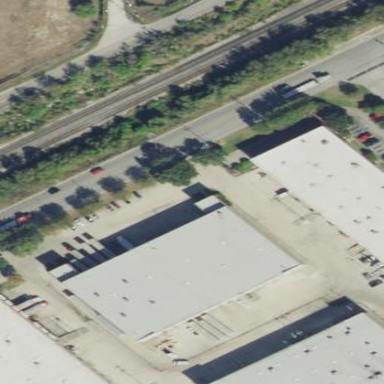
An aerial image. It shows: Warehouse building.